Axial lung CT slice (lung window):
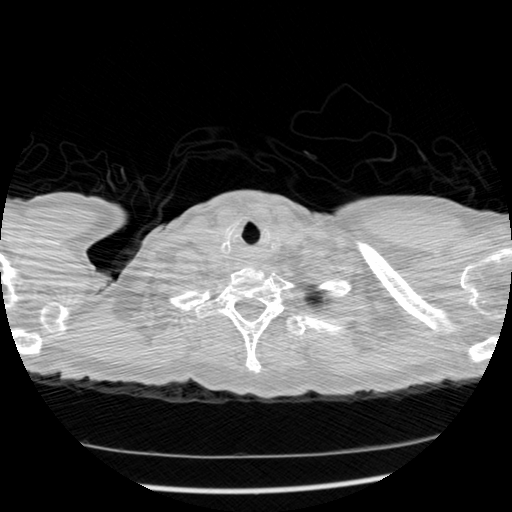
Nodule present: no